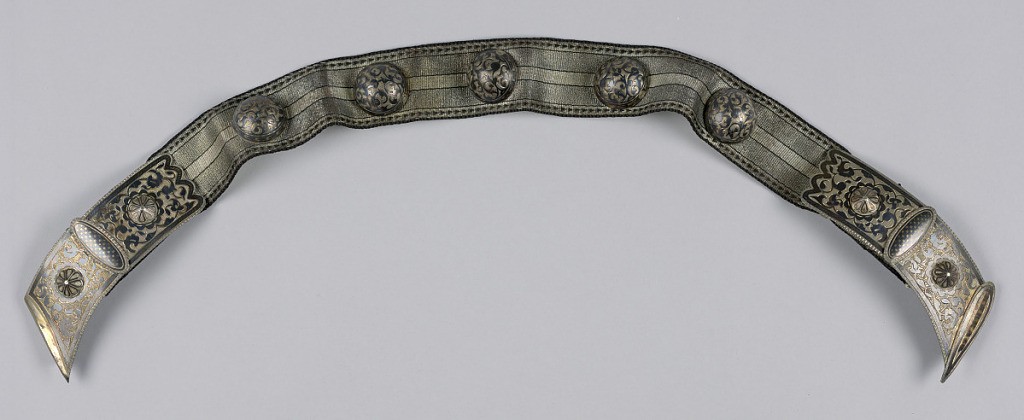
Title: Belt
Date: late 19th century
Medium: silk, silver thread, silver buckle, silver ornaments Technique: satin weave ribbon
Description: Ribbon belt in silver cloth with black silk strips and figures. Six convex buttons and two-part buckle ornamented in scrolling stem and leaf design and the word "Kavkaz" (Caucasus) in niello work. Four marks: 84, an angel, TH 1864, XC." Belt is lined with white satin ribbon.